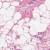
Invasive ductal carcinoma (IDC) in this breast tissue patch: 0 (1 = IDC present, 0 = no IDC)